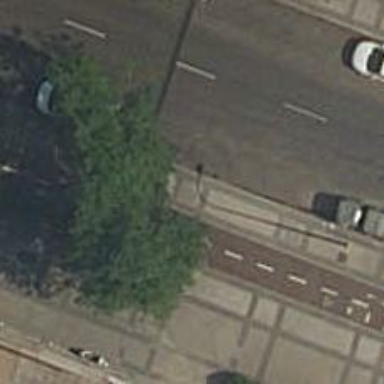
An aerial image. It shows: Cycleway with paved surface of paving stones. The cycleway itself is made of concrete.